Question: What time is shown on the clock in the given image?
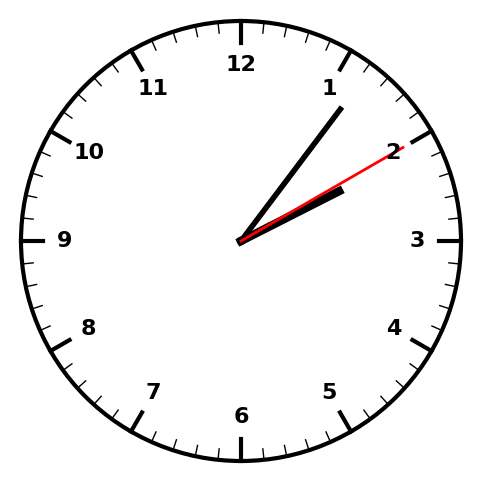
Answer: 02:06:10